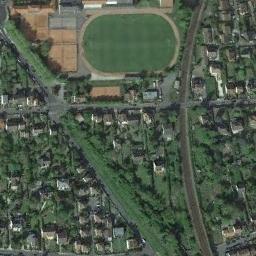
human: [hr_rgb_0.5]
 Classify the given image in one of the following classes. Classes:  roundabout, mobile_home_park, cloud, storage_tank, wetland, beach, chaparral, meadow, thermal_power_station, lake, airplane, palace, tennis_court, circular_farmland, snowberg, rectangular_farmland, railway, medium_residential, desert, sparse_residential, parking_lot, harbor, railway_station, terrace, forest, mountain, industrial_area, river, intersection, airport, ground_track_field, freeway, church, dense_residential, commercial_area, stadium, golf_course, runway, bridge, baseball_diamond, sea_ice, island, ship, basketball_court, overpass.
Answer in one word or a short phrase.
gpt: ground_track_field